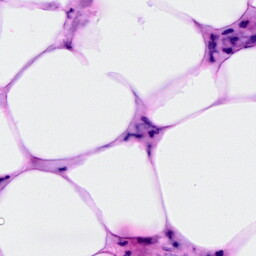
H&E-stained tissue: Breast